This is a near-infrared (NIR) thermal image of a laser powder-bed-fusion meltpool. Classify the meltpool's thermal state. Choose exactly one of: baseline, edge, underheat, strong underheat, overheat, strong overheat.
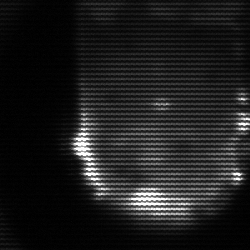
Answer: baseline